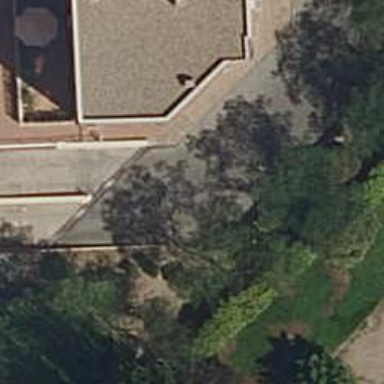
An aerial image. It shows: Retaining wall.